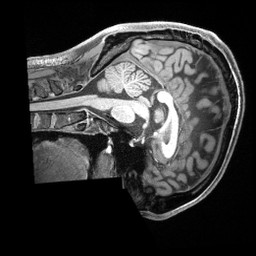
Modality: T1w
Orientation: sagittal
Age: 25
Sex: male
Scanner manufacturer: siemens
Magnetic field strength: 3 T
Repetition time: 2.4 s
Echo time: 0.00222 s